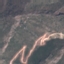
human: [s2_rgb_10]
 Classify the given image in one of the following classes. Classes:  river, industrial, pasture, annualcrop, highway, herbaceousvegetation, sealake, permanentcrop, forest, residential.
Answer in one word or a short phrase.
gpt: HerbaceousVegetation